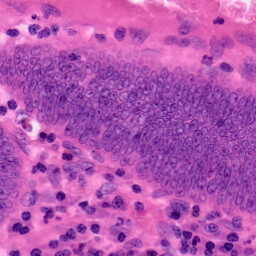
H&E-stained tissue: Colon